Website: crate-barrel
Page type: billing-address
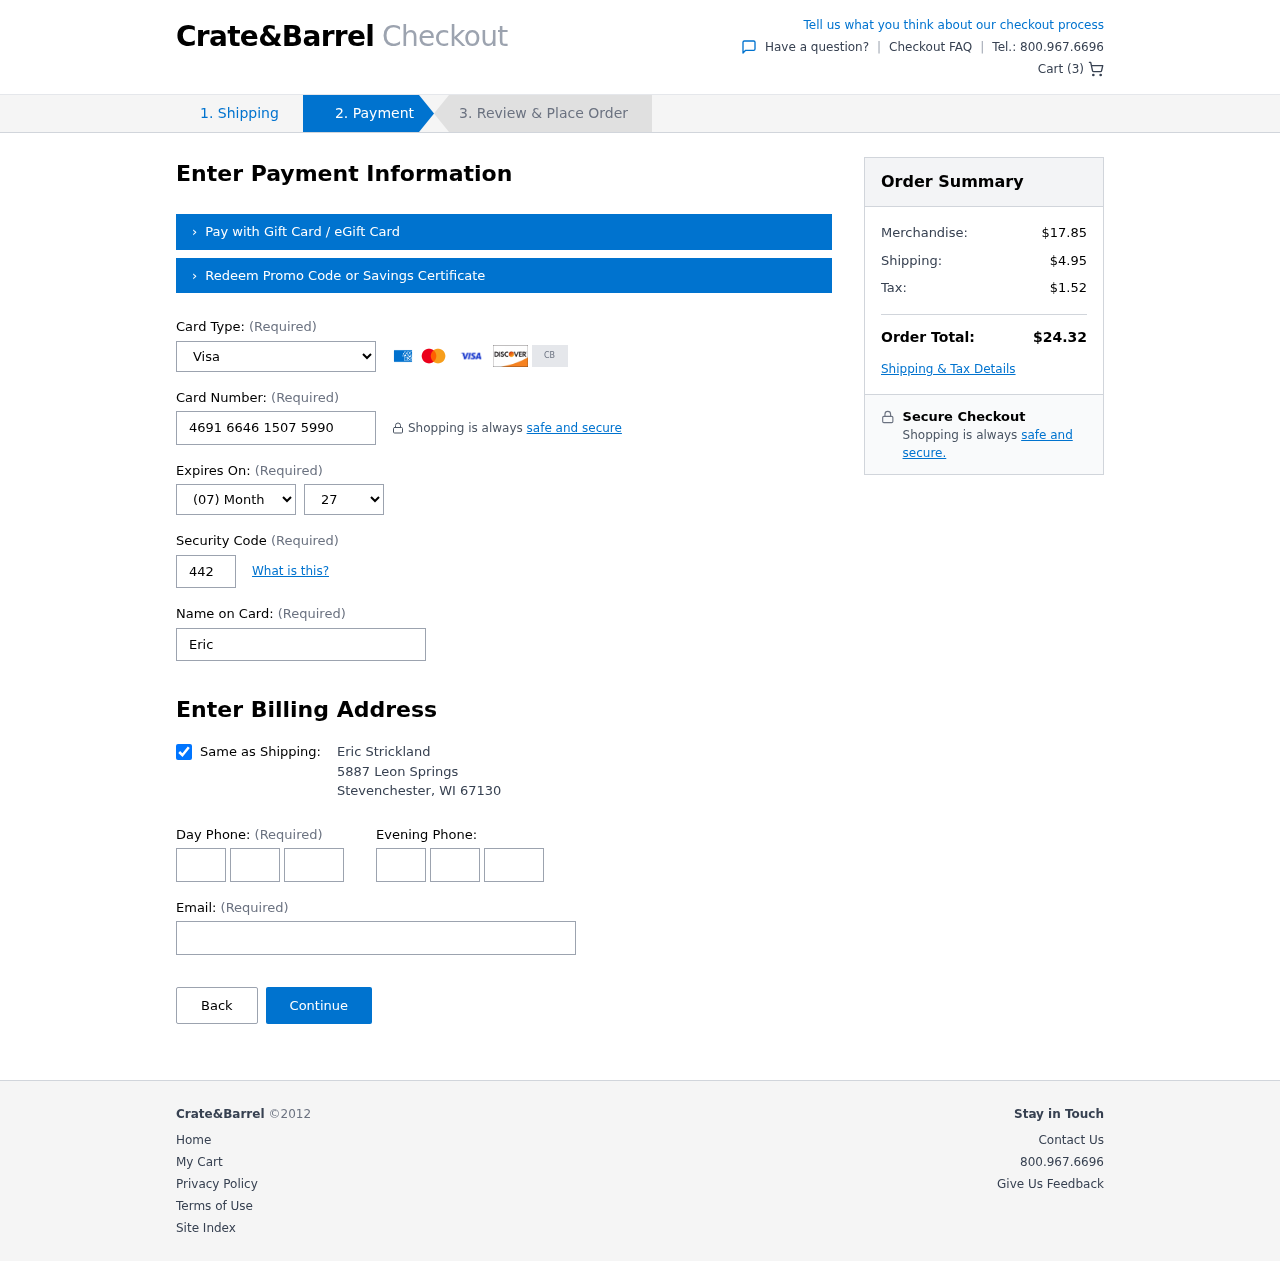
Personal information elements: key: PII_CARD_CVV
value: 442
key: PII_CARD_EXPIRY_MONTH
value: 07
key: PII_CARD_EXPIRY_YEAR
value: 27
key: PII_CARD_NUMBER
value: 4691 6646 1507 5990
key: PII_CARD_TYPE
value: Visa
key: PII_CITY
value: Stevenchester
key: PII_EMAIL
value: estrickland@yahoo.com
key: PII_FULLNAME
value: Eric Strickland
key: PII_PHONE_AREA
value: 593
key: PII_PHONE_PREFIX
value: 917
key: PII_PHONE_SUFFIX
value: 9608
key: PII_POSTCODE
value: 67130
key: PII_STATE_ABBR
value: WI
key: PII_STREET
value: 5887 Leon Springs
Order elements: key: ORDER_NUM_ITEMS
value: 3
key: ORDER_SUBTOTAL
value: $17.85
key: ORDER_SHIPPING_COST
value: $4.95
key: ORDER_TAX
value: $1.52
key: ORDER_TOTAL
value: $24.32